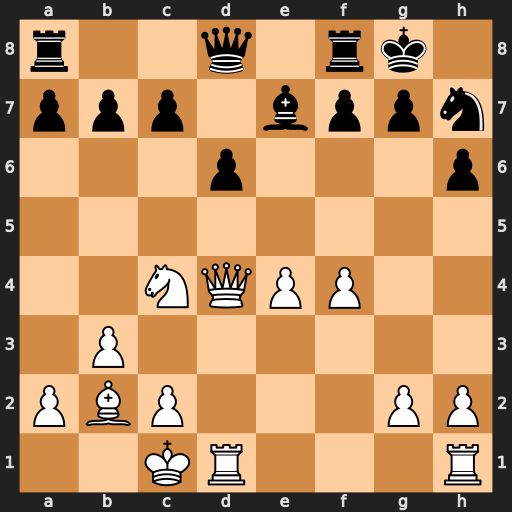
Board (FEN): r2q1rk1/ppp1bppn/3p3p/8/2NQPP2/1P6/PBP3PP/2KR3R
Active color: w
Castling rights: -
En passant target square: -
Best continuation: Qxg7#